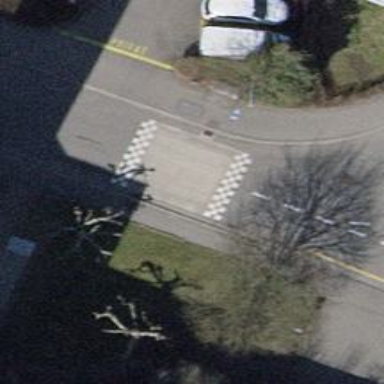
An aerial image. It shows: Traffic cushion.